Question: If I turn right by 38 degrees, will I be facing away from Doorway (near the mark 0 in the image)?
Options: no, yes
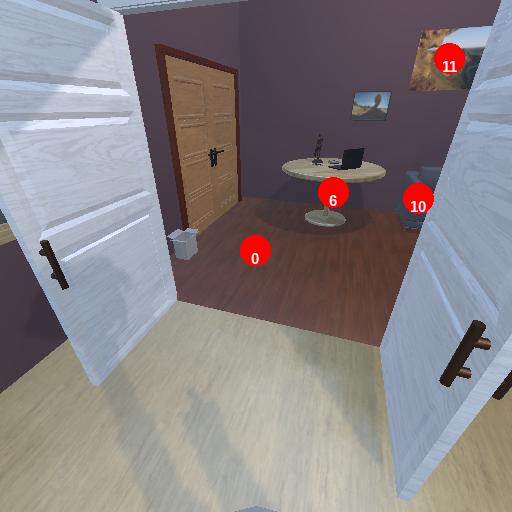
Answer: no